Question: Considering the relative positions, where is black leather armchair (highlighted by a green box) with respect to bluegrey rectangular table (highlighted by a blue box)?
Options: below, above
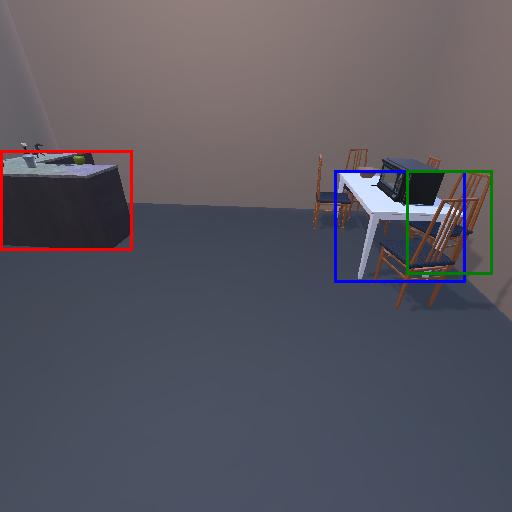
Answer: below